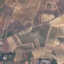
Land use / land cover class: PermanentCrop